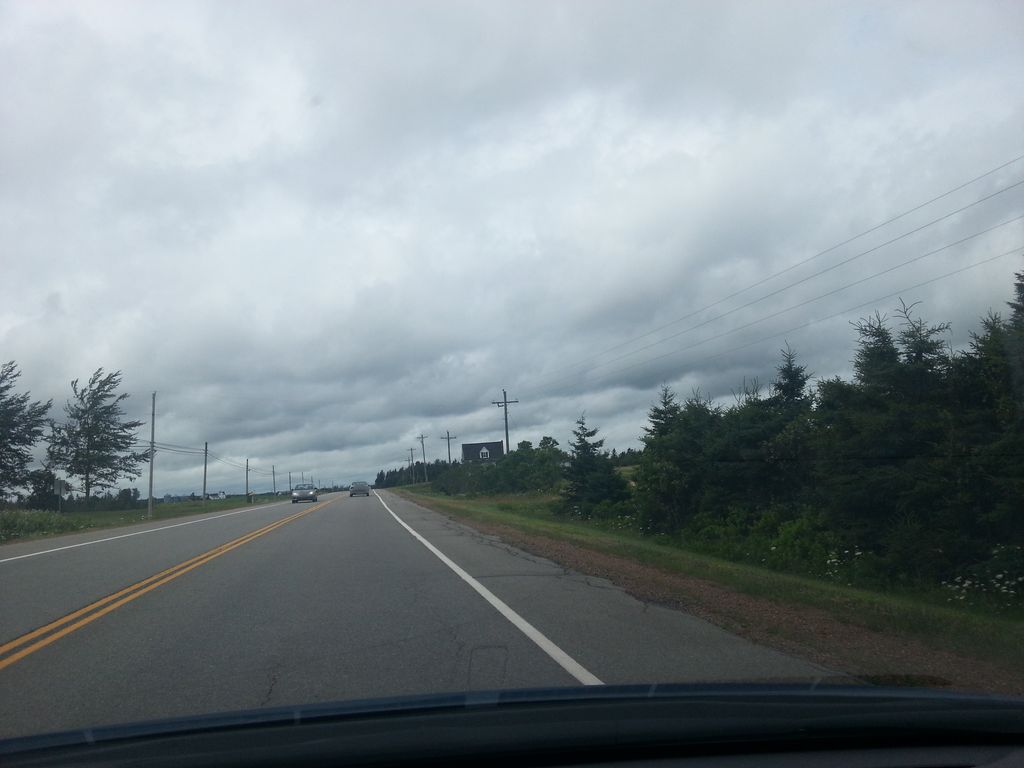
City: charlottetown